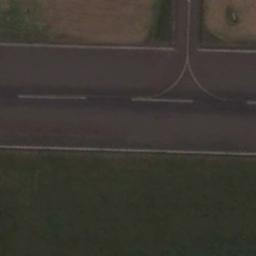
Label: runway